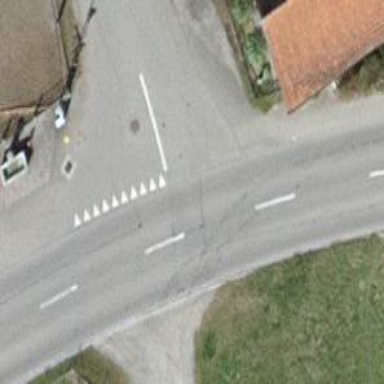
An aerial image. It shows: Road with "give way" sign.